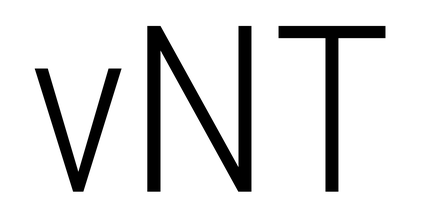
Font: Roboto_Condensed_Light